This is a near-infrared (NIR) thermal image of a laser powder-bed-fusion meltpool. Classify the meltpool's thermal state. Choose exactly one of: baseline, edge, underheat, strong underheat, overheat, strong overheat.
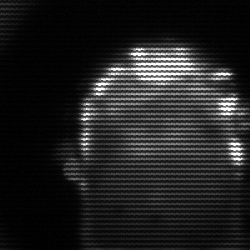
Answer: baseline